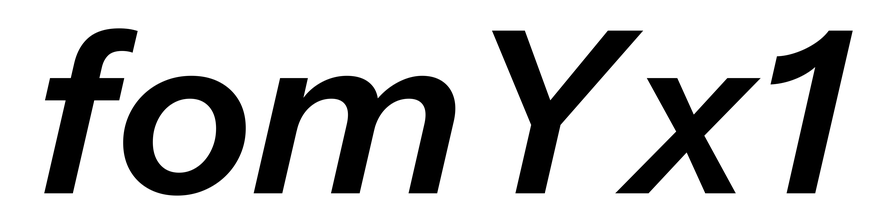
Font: InstrumentSans-Italic_SemiBold_Italic